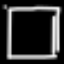
Label: square